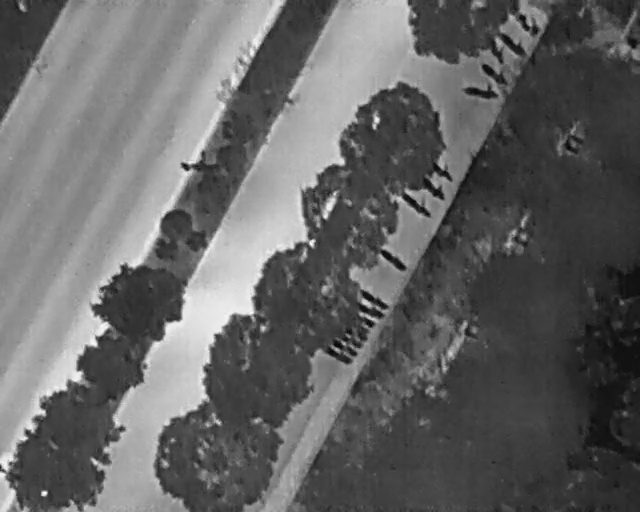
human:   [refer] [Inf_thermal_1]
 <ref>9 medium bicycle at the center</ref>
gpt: <box>[[66, 31, 71, 34, 125], [64, 34, 70, 38, 125], [62, 38, 67, 41, 125], [58, 49, 64, 52, 125], [55, 57, 61, 58, 125], [54, 59, 60, 61, 114], [53, 63, 58, 65, 114], [51, 66, 55, 68, 114], [50, 68, 55, 70, 114]]</box>

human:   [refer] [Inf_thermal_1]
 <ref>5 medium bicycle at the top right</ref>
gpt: <box>[[80, 2, 85, 6, 139], [77, 6, 83, 9, 137], [74, 8, 80, 10, 152], [74, 13, 80, 15, 127], [72, 15, 77, 18, 101]]</box>

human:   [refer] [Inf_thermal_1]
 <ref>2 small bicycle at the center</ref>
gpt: <box>[[55, 61, 59, 63, 114], [52, 65, 56, 67, 114]]</box>